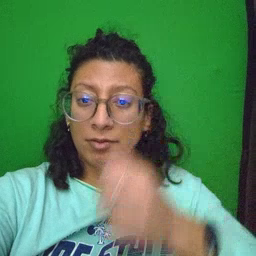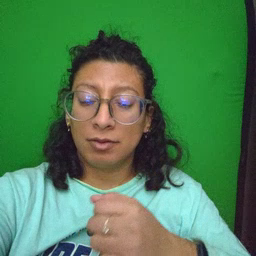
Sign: garbage